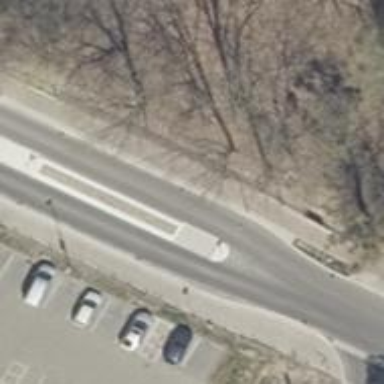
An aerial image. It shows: Unmarked footway crossing with pedestrian island.